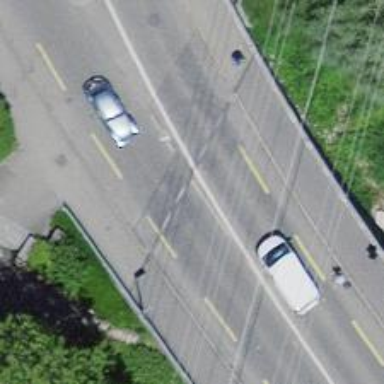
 equipped with cycle lane on both sides."